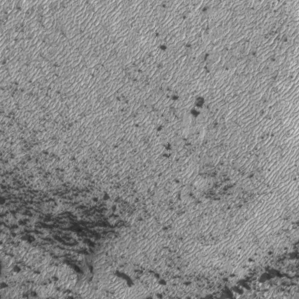
Label: frost